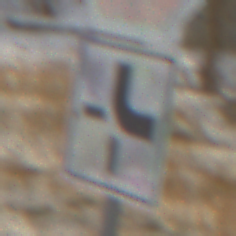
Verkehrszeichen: VerlaufVorfahrtsstrasse4
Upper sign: Stop
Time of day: MorningAfternoon
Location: Roofed (Suburban)
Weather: PartlyCloudy
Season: Winter
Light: Natural